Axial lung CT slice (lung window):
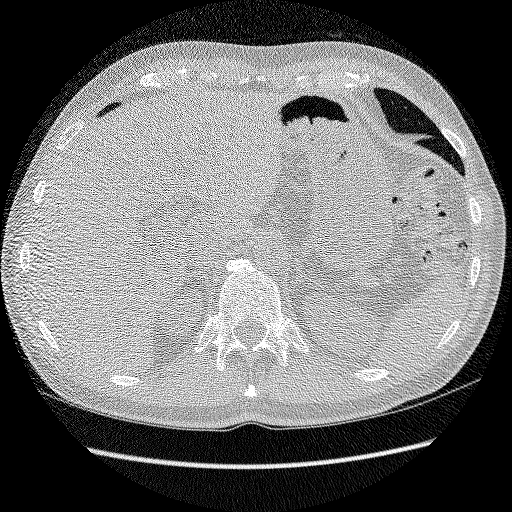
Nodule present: no